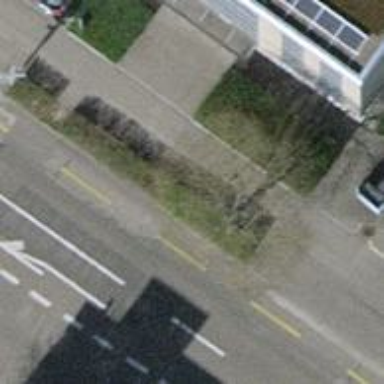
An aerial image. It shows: Avenue lined with trees.